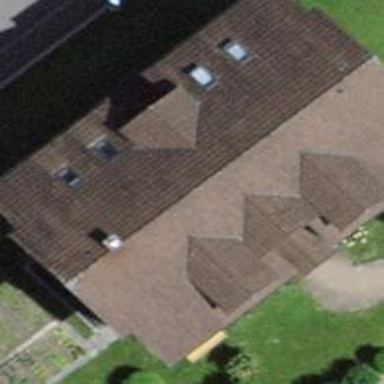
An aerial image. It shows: Gabled roof apartments building.